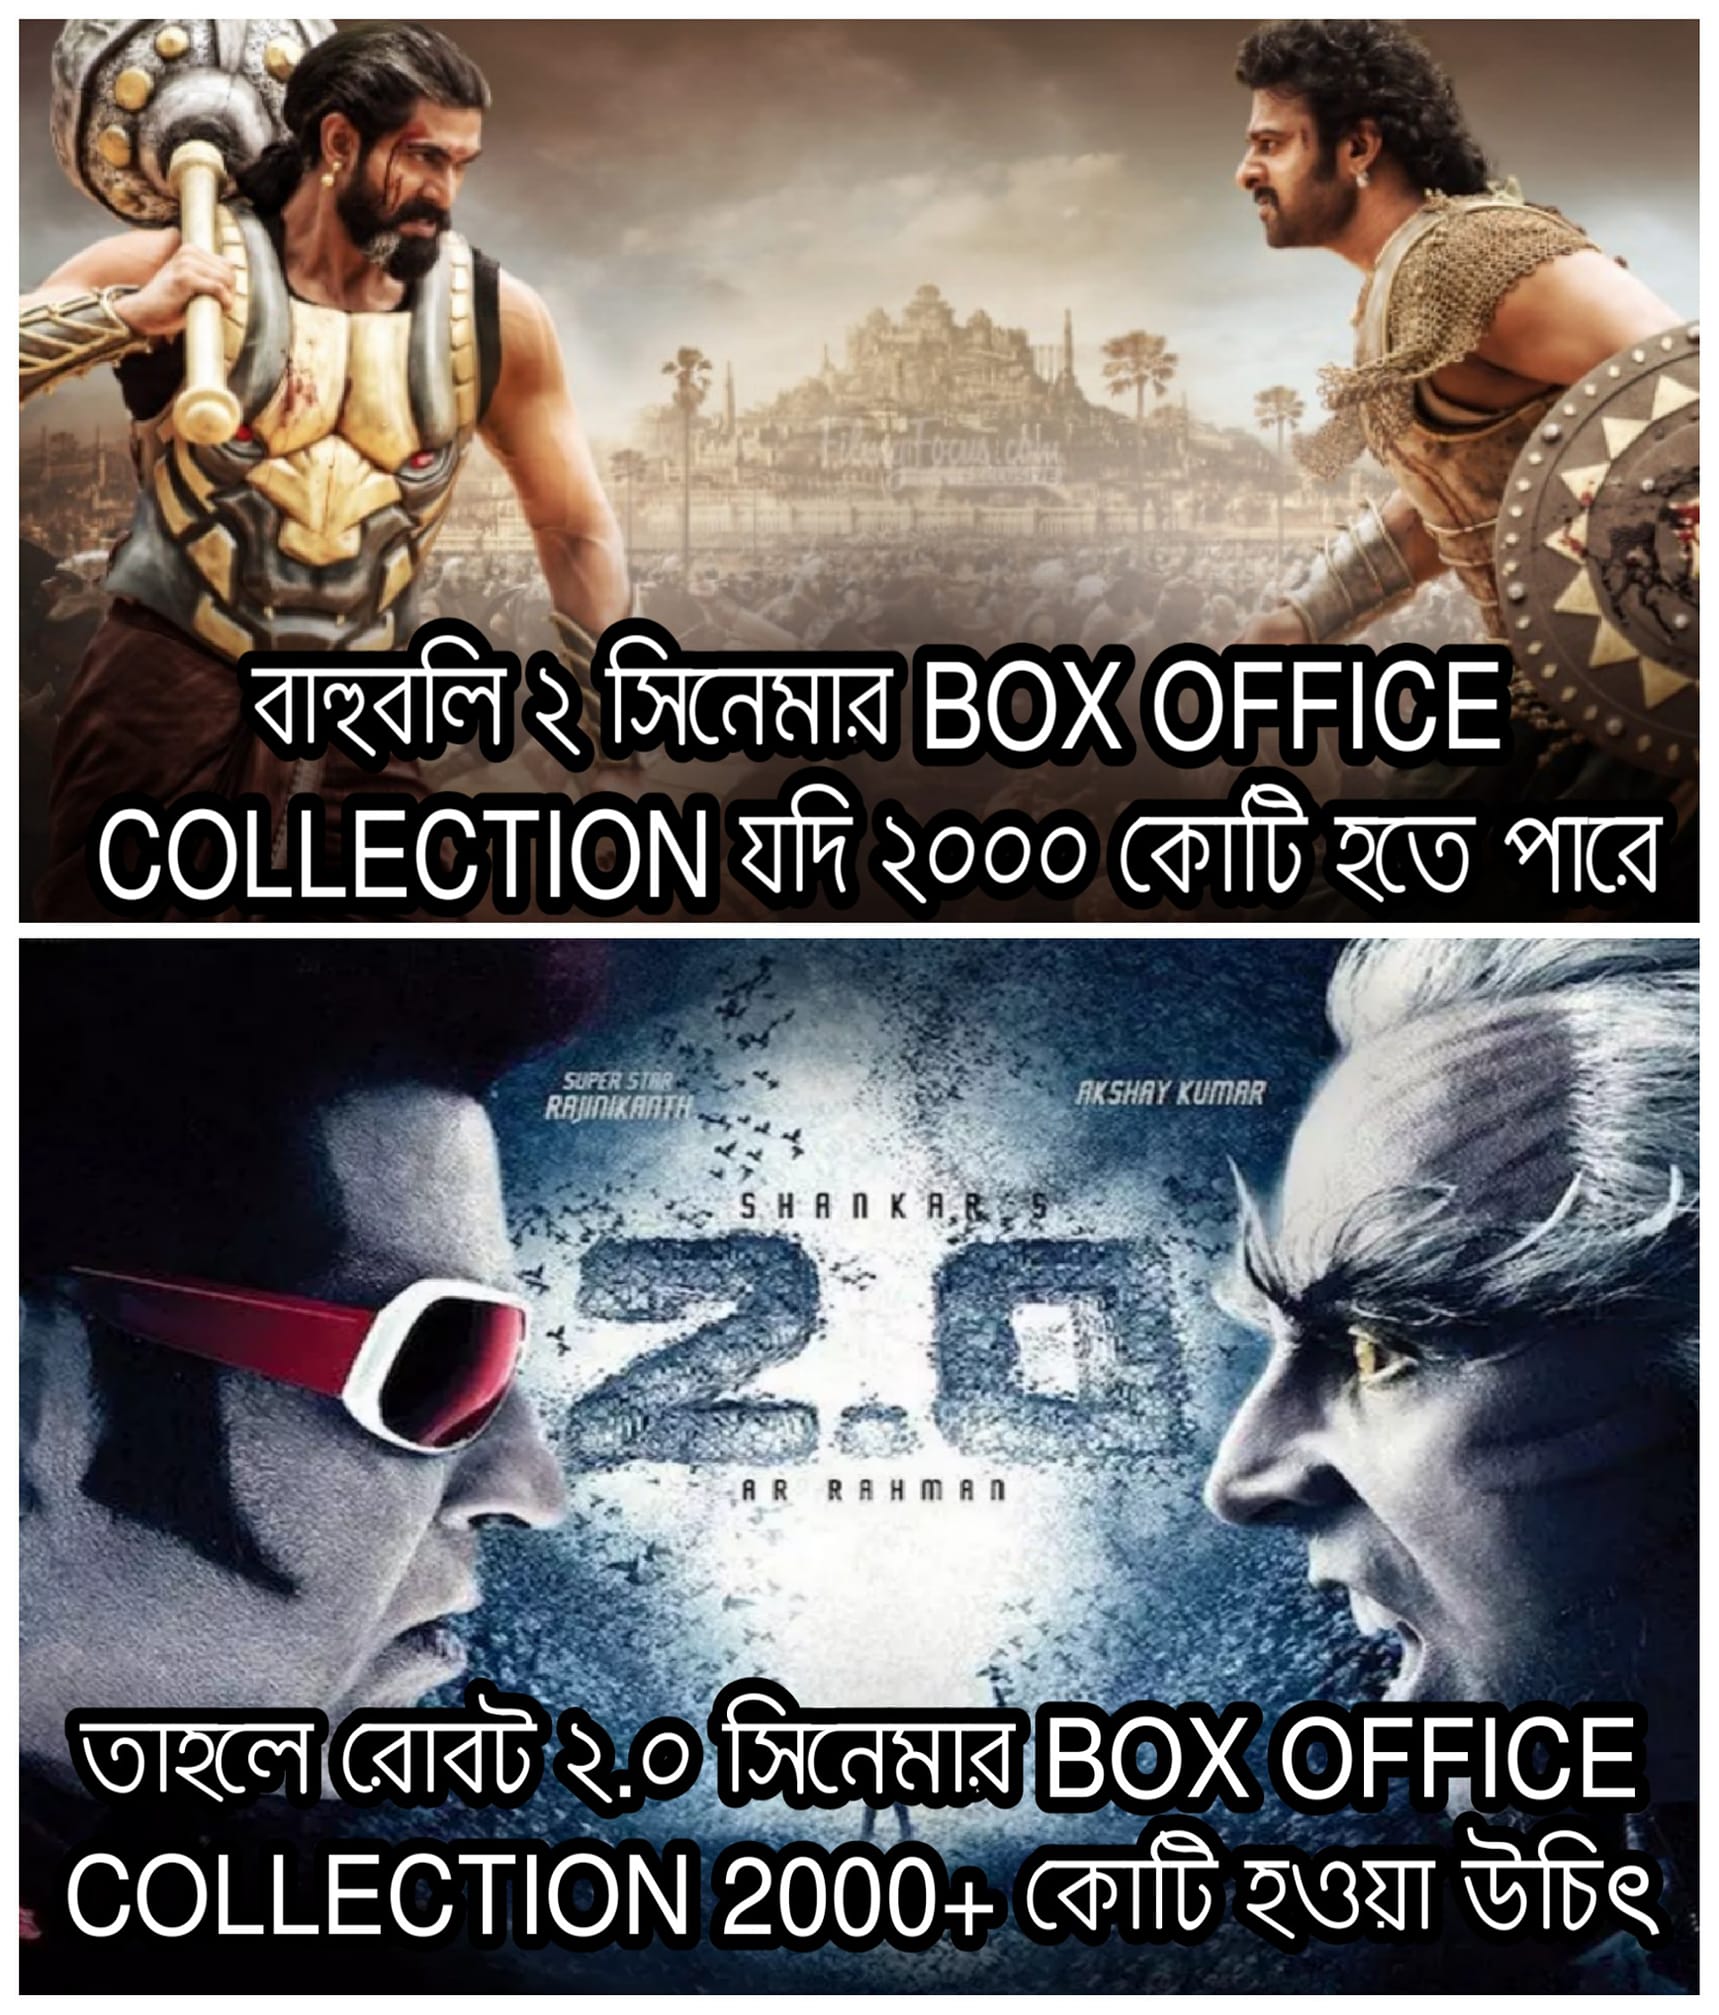
Caption: বাহুবলি ২ সিনেমার BOX OFFICE COLLECTION  যদি ২০০০ কোটি হতে পারে    তাহলে রোবট ২.০ সিনেমার  BOX OFFICE COLLECTION 2000+  কোটি হওয়া উচিৎ
Label: non-hate